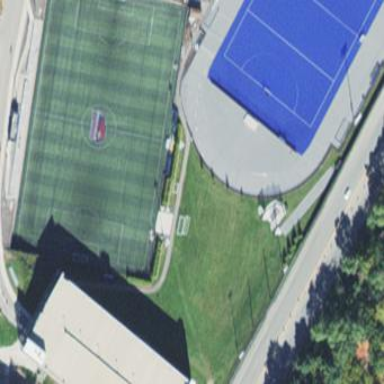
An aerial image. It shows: Pitch with artificial turf used for soccer and lacrosse.